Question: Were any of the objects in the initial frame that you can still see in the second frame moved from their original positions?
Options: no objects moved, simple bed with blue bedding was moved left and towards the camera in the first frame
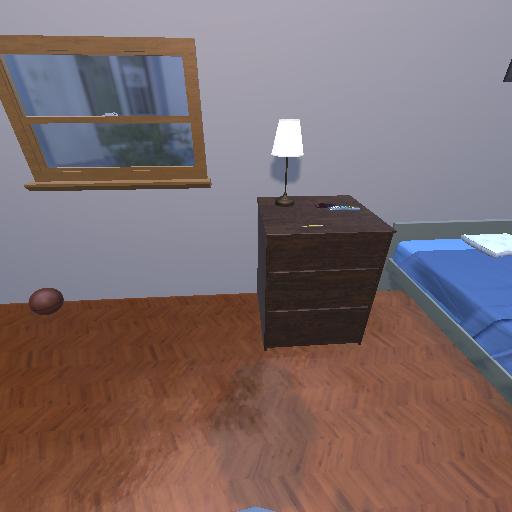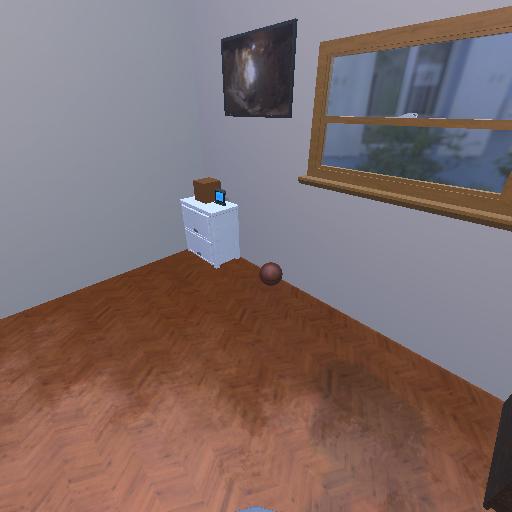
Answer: no objects moved